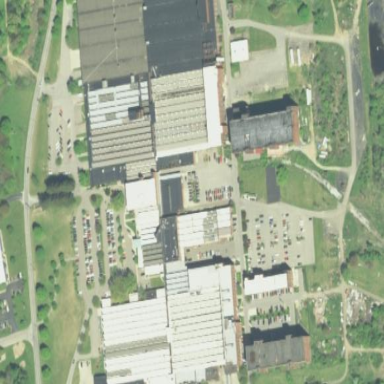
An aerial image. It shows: Industrial area with factory.